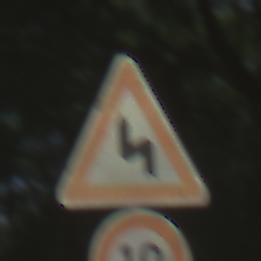
Verkehrszeichen: DoppelkurveZunaechstLinks
Zusatzzeichen unten: Geschwindigkeit10
Umgebung: Outdoor, Nature
Tageszeit: Midday
Wetter: Clear
Licht: Natural
Jahreszeit: Summer
Kontrast: HighContrast